Question: TL;DR: what I am looking for is a link or code for a UI control that allows me to select a data set range.
I'm developing an iPad application with a specific section that looks at a set of data over a period of time. I would like to give the user the option of modifying the data set using a range selection UI control. I googled various UI Range selectors or UI Sliders with dual sliders but every example I found is old and does not work well with iOS 7 (as in usability of the control).
I did find a very good example on the Mint iPad application that looks like this:

Here's a few example I've found that did not work properly:
- <URL>
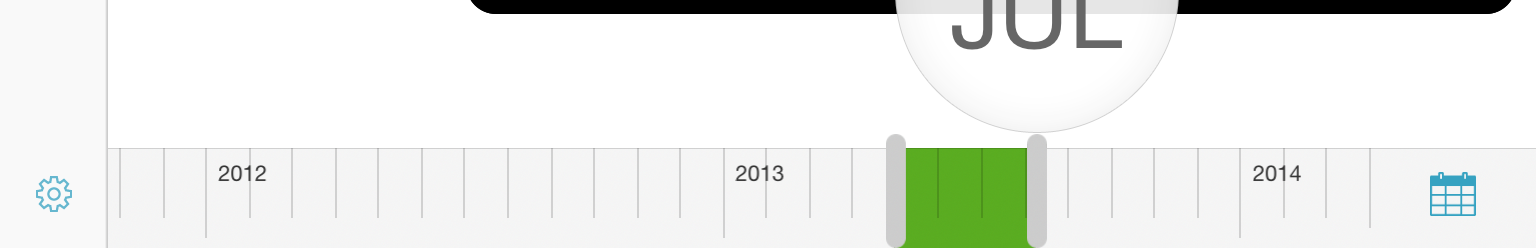
Answer: So I ended up finding a viable solution using the github project from romaonthego (<URL>
In order to modify this project to look at a specific time range within a day, I changed the max value to 86400 (seconds in a day) and convert the value from each slider event like so:
'''
NSCalendar *calendar = [[NSCalendar alloc] initWithCalendarIdentifier:NSGregorianCalendar];
NSDateComponents *components = [[NSDateComponents alloc] init];
[components setYear:2014];
[components setMonth:1];
[components setDay:1];
[components setHour:0];
[components setMinute:0];
NSDate *myDate = [calendar dateFromComponents:components];
myDate = [myDate dateByAddingTimeInterval:_leftValue];
NSDateFormatter *formatter = [[NSDateFormatter alloc]init];
[formatter setDateFormat:@"hh:mm a"];
NSString *dateString = [formatter stringFromDate:myDate];
_leftPopover.timeLabel.text = [NSString stringWithFormat:@"%@",dateString];
'''
The project allows the use of using a resource bundle as well for customizing the control. I hope this helps anyone who is looking for a similar control!